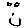
Label: smiley face